Question: I have the below query that was created to show the summation of the "Last" values for a year, usually this is a december value, but the year could potentially end in any month so i want to add together the last values for each goalmontecarloheaderid. I have it working 99%, but there are some random duplicates in the [year] value.
'''
WITH endBalances AS (
SELECT ROW_NUMBER() OVER (PARTITION By GoalMonteCarloHeaderID, Year(Convert(date,MonthDate)) Order By Max(Month(Convert(date,MonthDate))) desc) n, Max(Month(Convert(date,MonthDate))) maxMonth, GrowthBucket, WithdrawalBucket, NoTaxesBucket,
Year(MonthDate) [year]
From GoalMonteCarloMedianResults mcmr
full join GoalMonteCarloHeader mch on mch.ID = mcmr.GoalMonteCarloHeaderID
full join GoalChartData gcd on gcd.ID = mch.GoalChartDataID and gcd.TypeID = 2
inner join Goal g on g.iGoalID = gcd.GoalID
where g.iTypeID in (1) and g.iHHID = 850802
group by GoalMonteCarloHeaderID, MonthDate, GrowthBucket, WithdrawalBucket, NoTaxesBucket
)
SELECT [year], Sum(GrowthBucket) GrowthBucket, Sum(WithdrawalBucket) WithdrawalBucket,Sum(NoTaxesBucket) NoTaxesBucket, maxMonth
From endBalances
where [year] is not null and n=1
Group By [year], maxMonth
order by [year] asc
'''
Showing two random duplicates in the database result;

you can see in the image there are two examples where the year is duplicated and displayed for more than just the 'last' month in the year. Am I doing something wrong with the group by or the PARTITION BY() in my query? I am not the most familiar with this functionality of T-SQL.
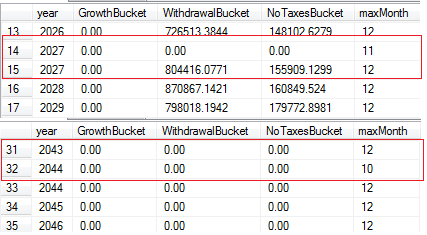
Answer: T-SQL has a lovely function for this which has no direct equivalent in MySQL.
'''
ROW_NUMBER() OVER (PARTITION BY [year] ORDER BY MonthDate DESC) AS rn
'''
Then anything with rn=1 will be the last entry in a year.
The answers to this question have a few ideas:
<URL>